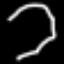
Label: octagon